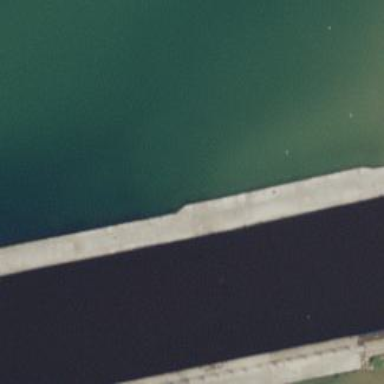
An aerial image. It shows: Breakwater made of concrete.